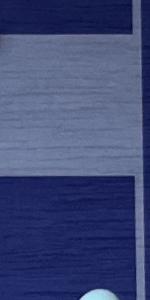
Label: Empty